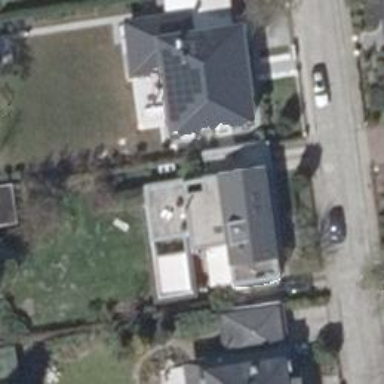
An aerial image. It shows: Simple house.